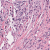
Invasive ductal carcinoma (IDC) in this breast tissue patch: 1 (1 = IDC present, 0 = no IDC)